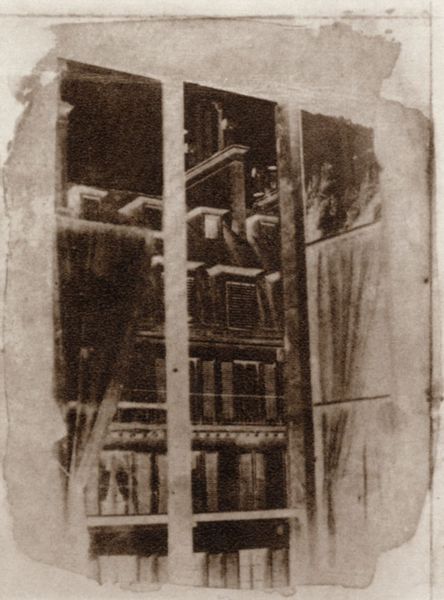
Titel: Blick aus dem Fenster von Talbots Wohnung in der Rue de la Paix, Paris
Künstler: William Henry Fox Talbot
Schlagwörter: braun, fenster, paris, zeichnung, haus, vorhang, schrank, foto, fotografie, berlin, offen, buch, brett, schwarzweiß, negativ, fesnter, palais, archiv, beschädigt, fotonegativ, scheobe